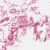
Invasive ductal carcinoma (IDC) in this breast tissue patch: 0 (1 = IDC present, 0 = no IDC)